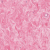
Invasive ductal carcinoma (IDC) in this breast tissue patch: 0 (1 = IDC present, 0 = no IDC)